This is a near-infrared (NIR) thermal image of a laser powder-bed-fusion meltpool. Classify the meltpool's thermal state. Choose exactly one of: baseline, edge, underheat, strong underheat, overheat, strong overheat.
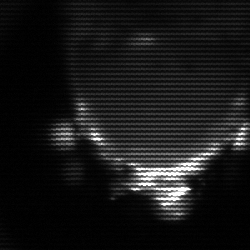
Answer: edge